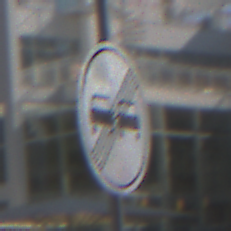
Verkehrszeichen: EndeUeberholverbot
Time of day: MorningAfternoon
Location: Outdoor (Urban)
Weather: Clear
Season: NotSpecified
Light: Natural